Field crop: maize
Growth stage: 1
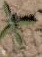
Species: atriplex